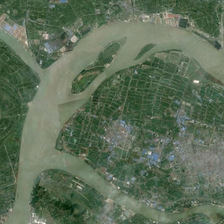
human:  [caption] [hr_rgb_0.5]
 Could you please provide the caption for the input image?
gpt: green land and loess area are on the coast .

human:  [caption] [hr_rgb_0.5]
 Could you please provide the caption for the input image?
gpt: many pieces of green farmlands and urban areas are in two sides of a curved river .

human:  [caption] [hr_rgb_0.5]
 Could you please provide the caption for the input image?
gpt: a black river flows through a large area .

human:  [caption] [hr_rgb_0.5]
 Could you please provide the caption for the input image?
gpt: many pieces of green farmlands and urban areas are in two sides of a curved river .

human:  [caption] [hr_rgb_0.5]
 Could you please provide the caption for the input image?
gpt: a black river flows through a large area .